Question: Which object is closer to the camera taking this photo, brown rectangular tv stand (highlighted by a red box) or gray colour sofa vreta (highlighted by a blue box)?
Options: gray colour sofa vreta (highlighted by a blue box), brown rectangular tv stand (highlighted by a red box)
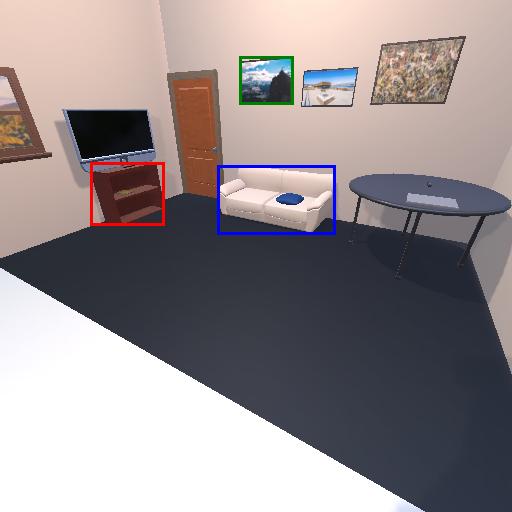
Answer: gray colour sofa vreta (highlighted by a blue box)